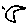
Label: moon